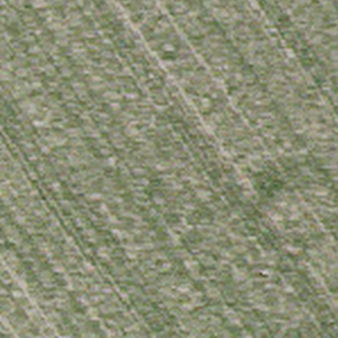
Label: other